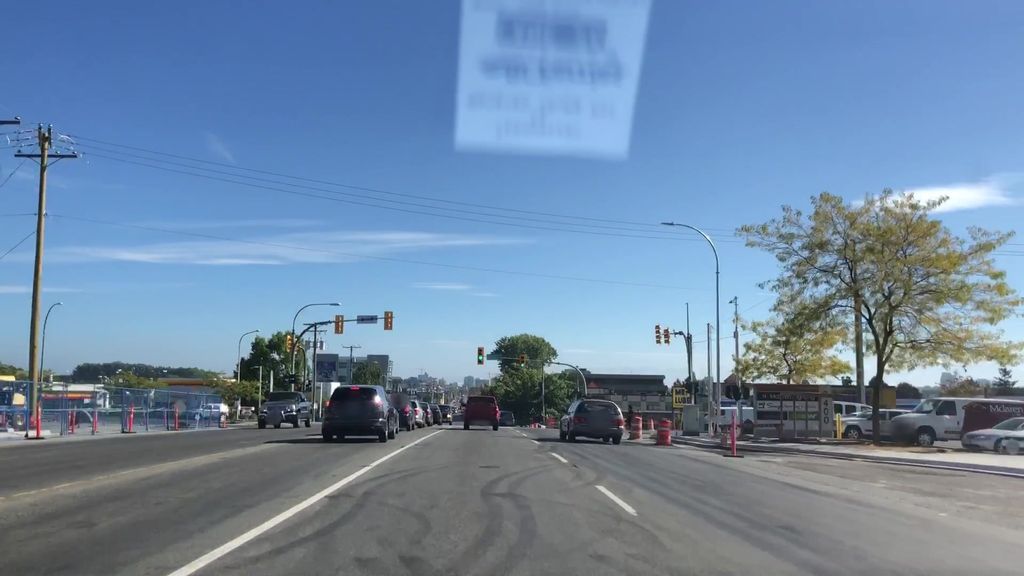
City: victoria